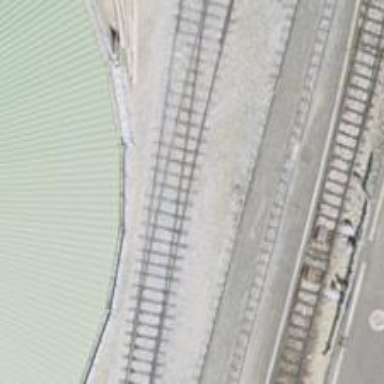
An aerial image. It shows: Rail spur service.